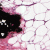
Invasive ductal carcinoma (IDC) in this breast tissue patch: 0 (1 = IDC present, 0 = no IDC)